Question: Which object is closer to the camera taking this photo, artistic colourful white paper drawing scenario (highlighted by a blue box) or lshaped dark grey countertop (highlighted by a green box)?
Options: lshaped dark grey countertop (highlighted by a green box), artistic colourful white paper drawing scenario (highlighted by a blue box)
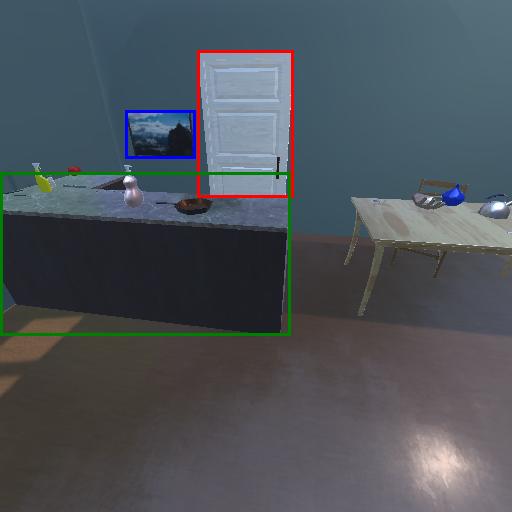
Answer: lshaped dark grey countertop (highlighted by a green box)